Field crop: maize
Growth stage: 2
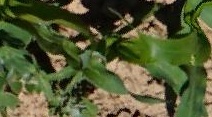
Species: maize